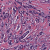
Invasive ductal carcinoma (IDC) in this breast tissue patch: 1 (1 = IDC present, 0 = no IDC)